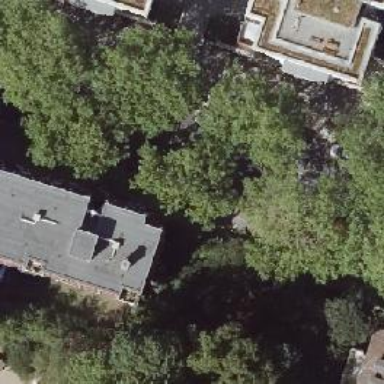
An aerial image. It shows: Avenue lined with broadleaved deciduous trees.